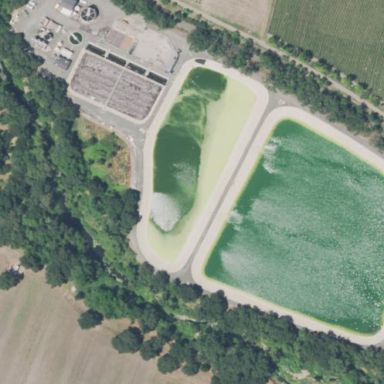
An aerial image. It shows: View of wastewater plant.